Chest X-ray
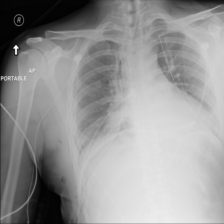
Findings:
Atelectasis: negative
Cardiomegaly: negative
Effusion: negative
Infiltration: negative
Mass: negative
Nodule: negative
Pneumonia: negative
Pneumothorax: negative
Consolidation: negative
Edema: negative
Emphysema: negative
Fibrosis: negative
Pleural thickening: negative
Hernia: negative